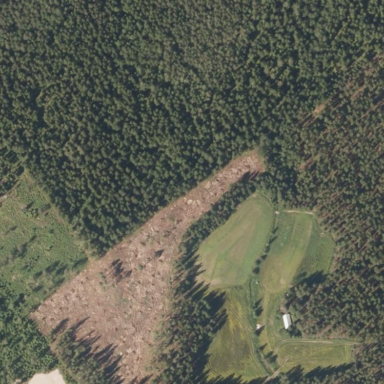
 likely man-made clearing in the landscape."